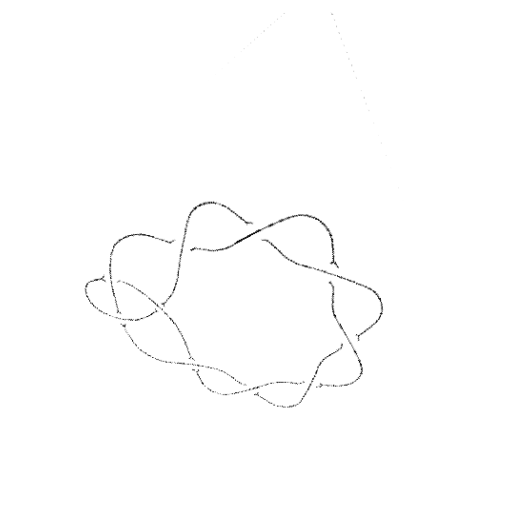
Crossing number: 10